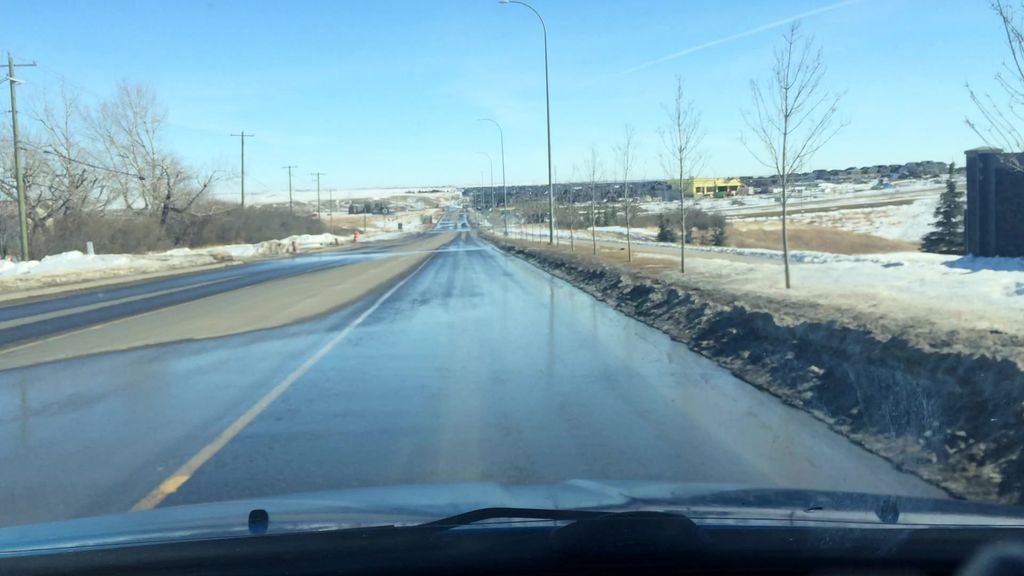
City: calgary